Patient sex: M
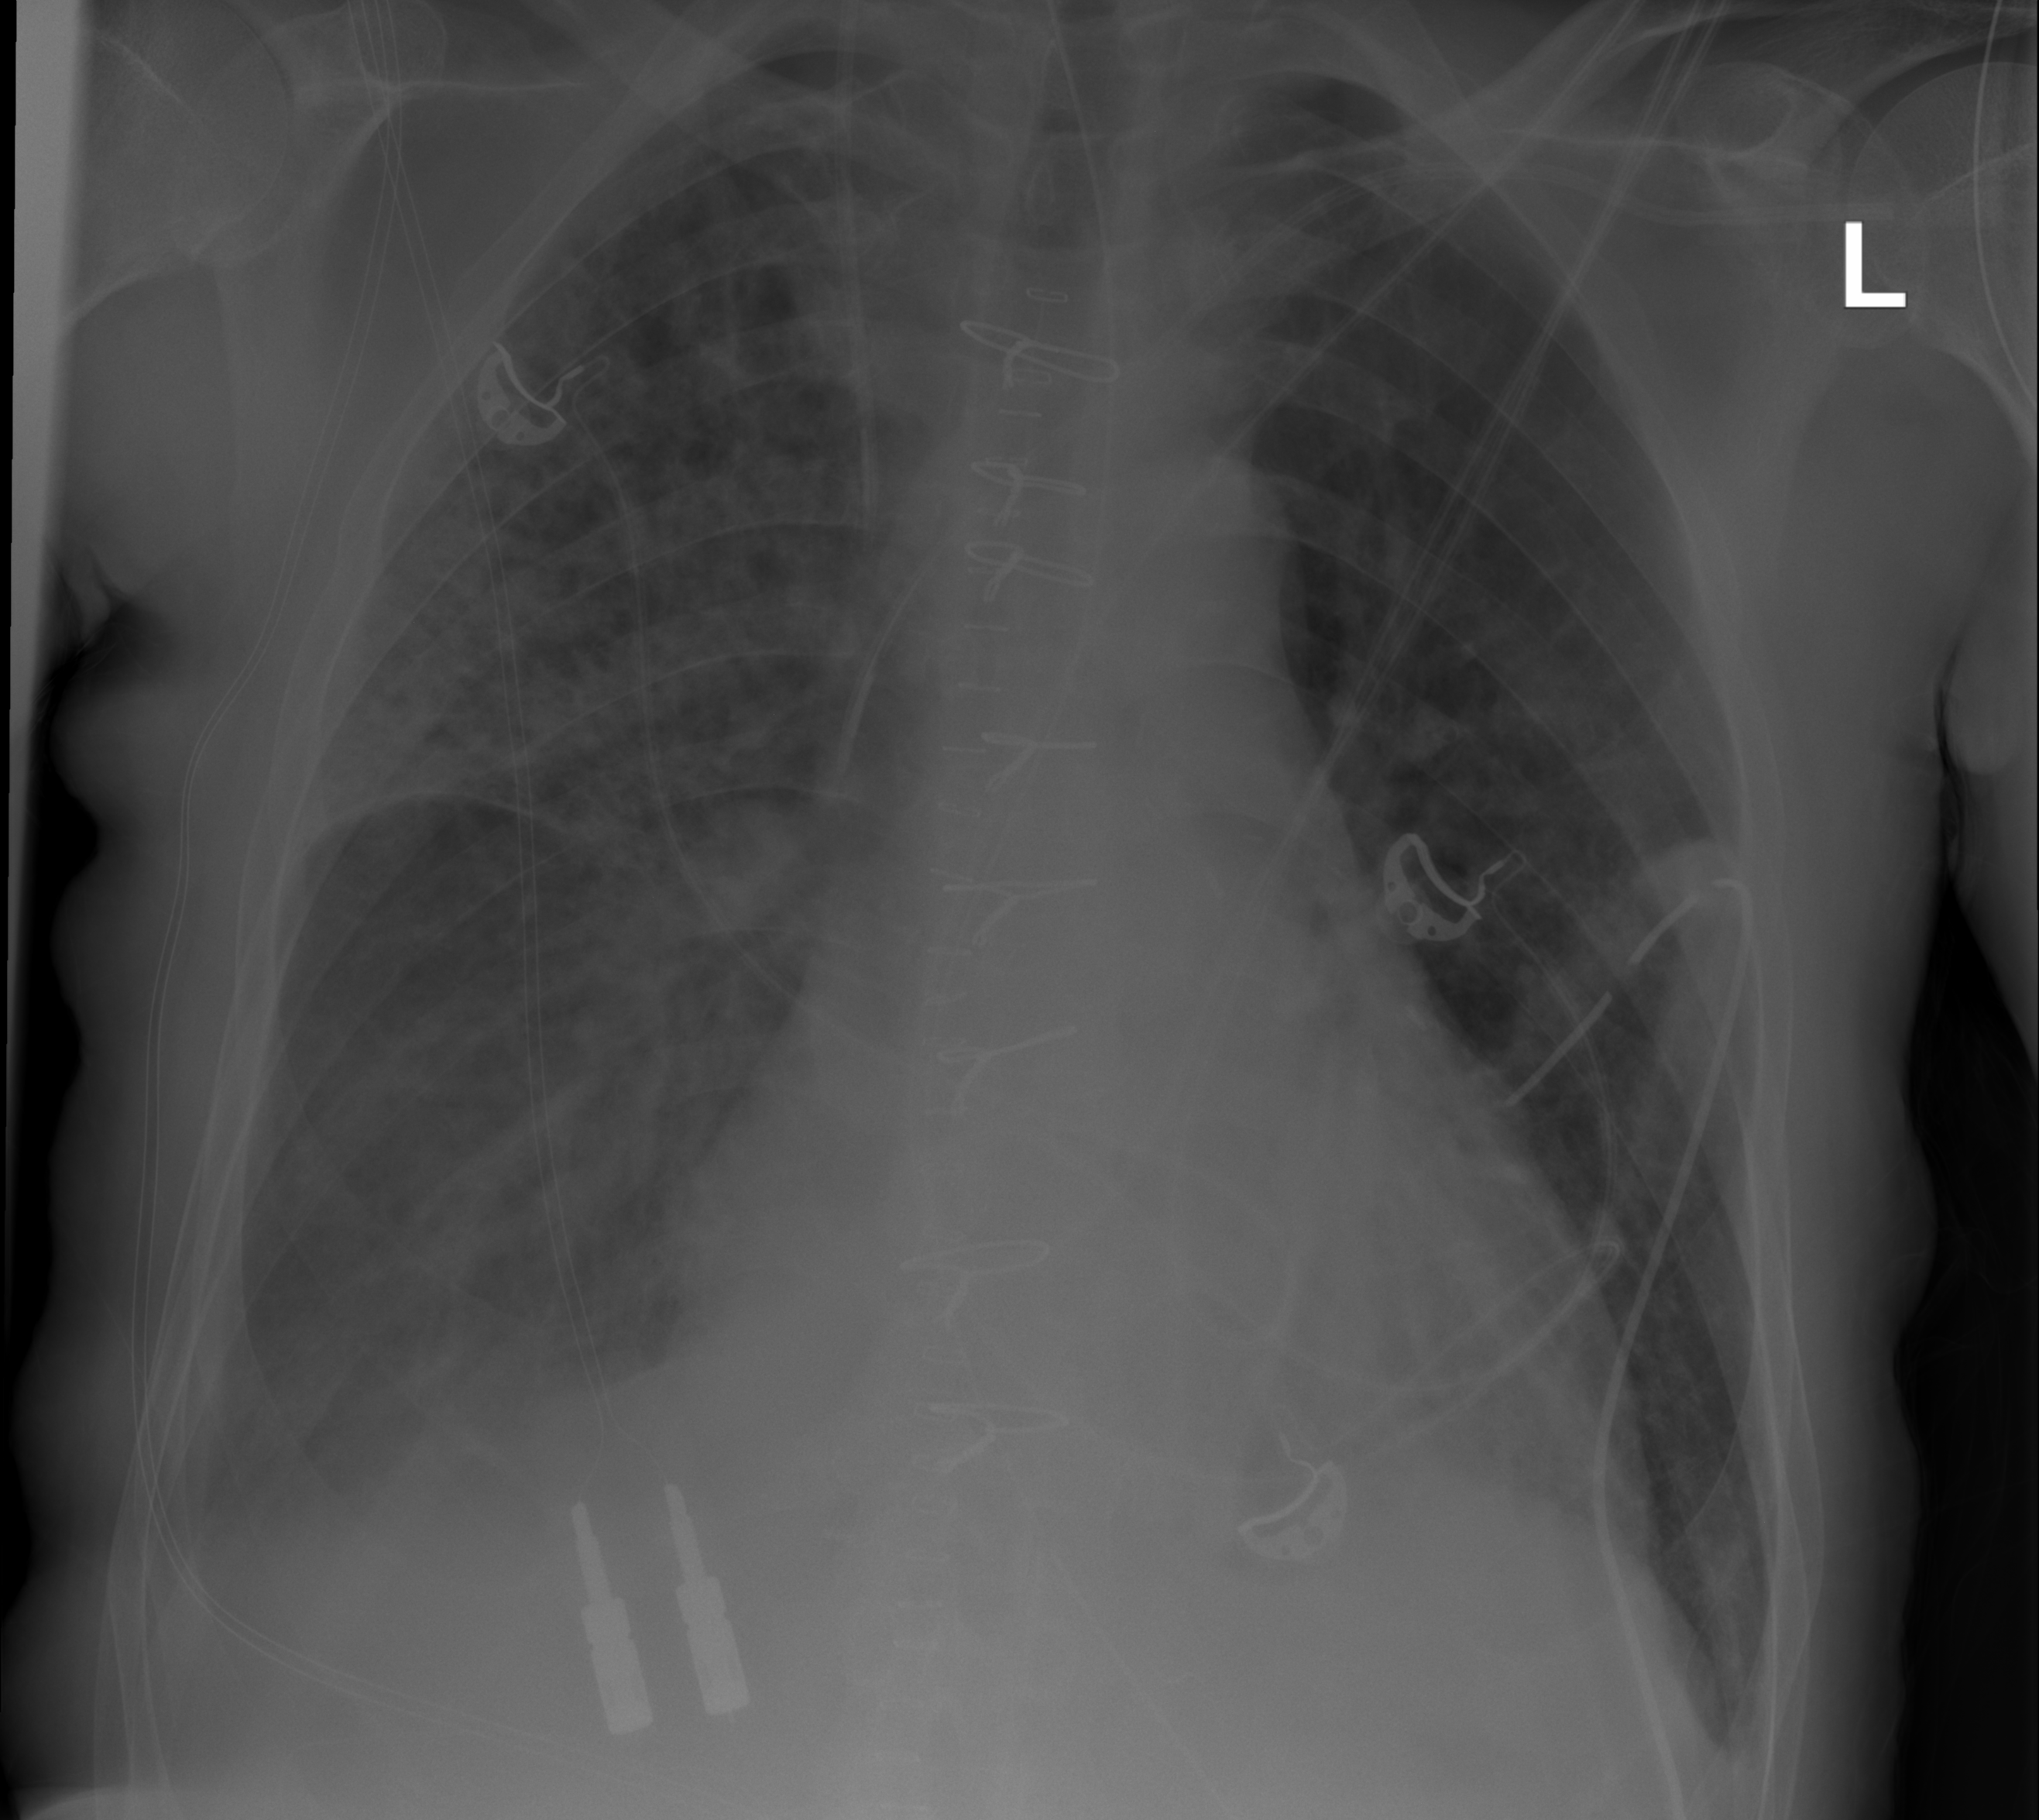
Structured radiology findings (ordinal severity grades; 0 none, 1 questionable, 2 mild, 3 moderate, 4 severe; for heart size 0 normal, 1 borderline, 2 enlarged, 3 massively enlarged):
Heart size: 0
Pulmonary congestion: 0
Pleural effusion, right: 2
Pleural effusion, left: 0
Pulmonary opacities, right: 3
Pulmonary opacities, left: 0
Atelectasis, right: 2
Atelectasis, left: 0